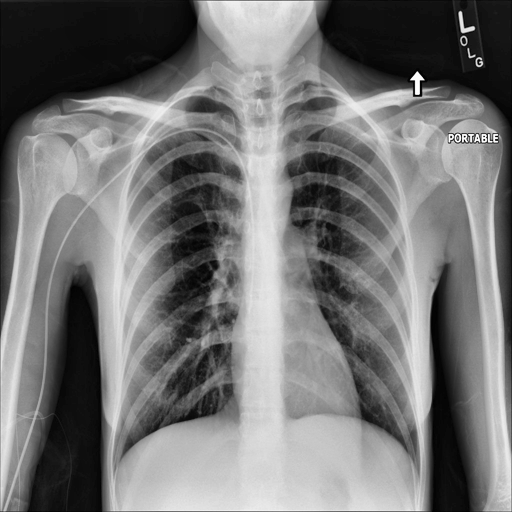
Finding: NORMAL